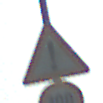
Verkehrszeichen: Gefahrenstelle
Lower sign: Geschwindigkeit100
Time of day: MorningAfternoon
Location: Outdoor (Special)
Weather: Clear
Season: NotSpecified
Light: Natural